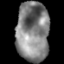
Tissue: lung
Cell type: Smooth muscle cells
Senescence score: 0.2152
Nuclear area (px): 1928
Mean DAPI intensity: 130.041